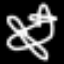
Label: airplane